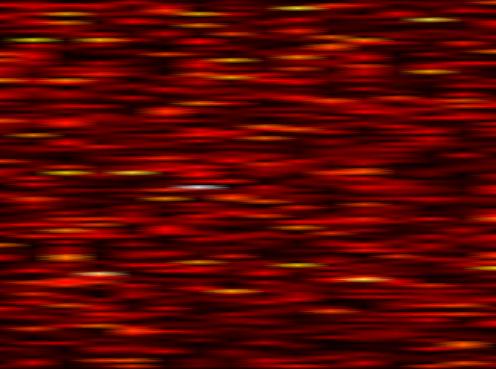
Label: FOFDM